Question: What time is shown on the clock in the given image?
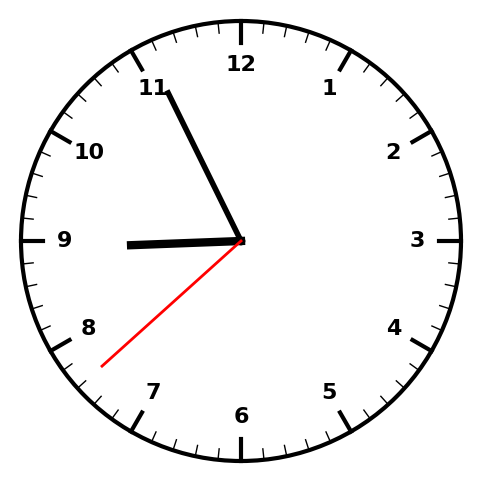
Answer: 08:55:38